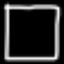
Label: square